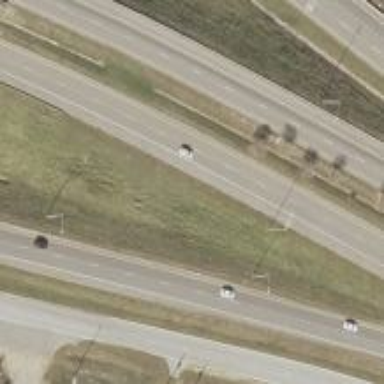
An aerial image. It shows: Expressway with asphalt surface classified as trunk highway.